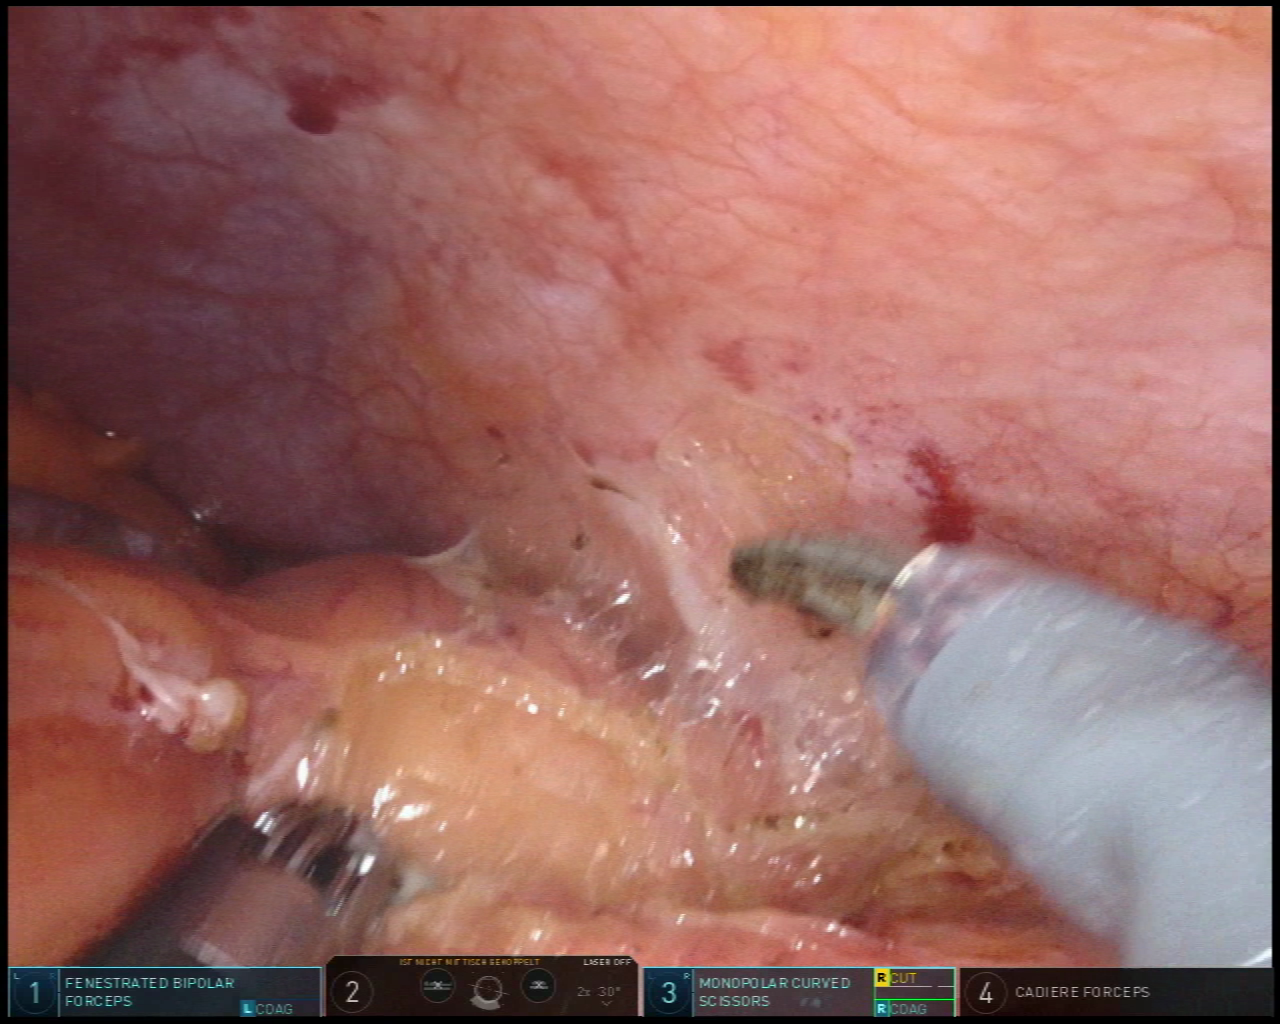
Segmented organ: abdominal_wall
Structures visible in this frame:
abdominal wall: yes
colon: no
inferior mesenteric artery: no
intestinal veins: no
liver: no
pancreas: no
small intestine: no
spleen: yes
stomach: no
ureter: no
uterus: no
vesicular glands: no